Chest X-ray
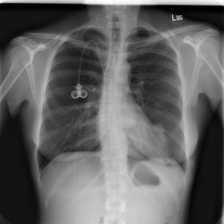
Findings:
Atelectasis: negative
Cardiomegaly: negative
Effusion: negative
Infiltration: negative
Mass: negative
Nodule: negative
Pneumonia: negative
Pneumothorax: negative
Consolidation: negative
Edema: negative
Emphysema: negative
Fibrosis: negative
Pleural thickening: negative
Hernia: negative